Field crop: tomato
Growth stage: 1
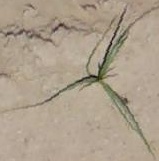
Species: cyperus